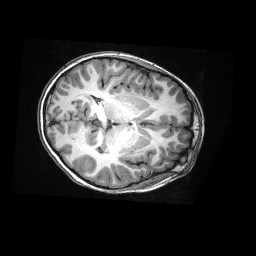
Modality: T1w
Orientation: axial
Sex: male